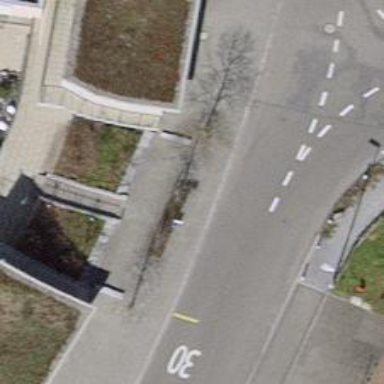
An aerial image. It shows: Bus stop with platform for public transport.